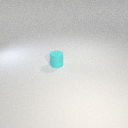
small cyan rubber cylinder